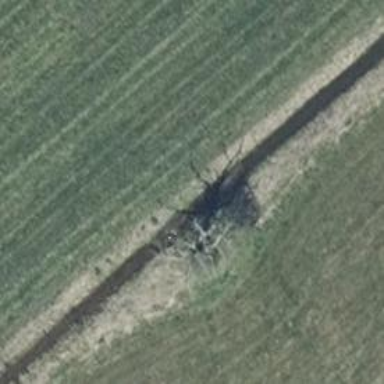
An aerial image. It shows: Deciduous broadleaved tree.